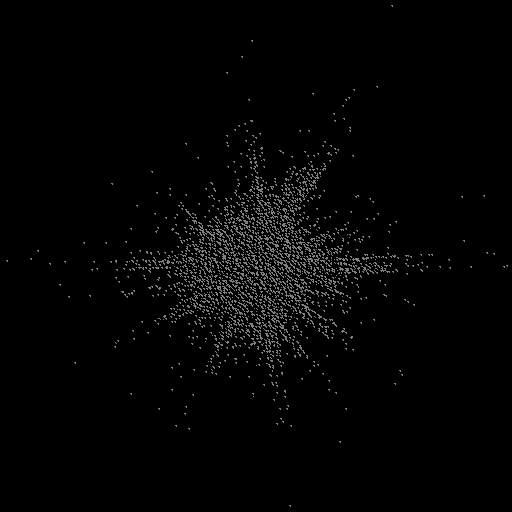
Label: star